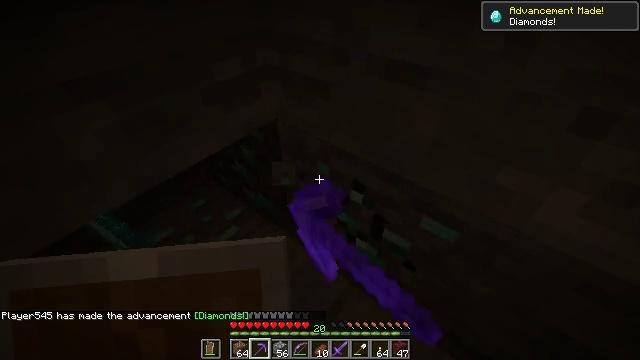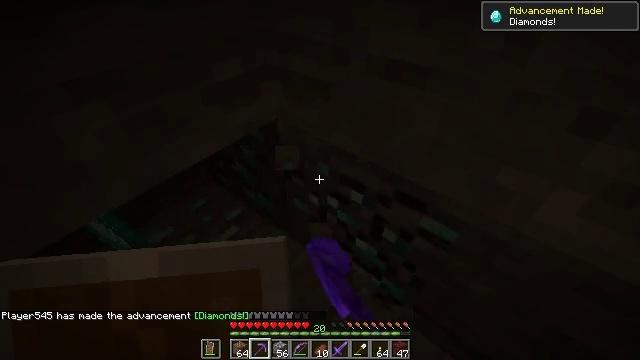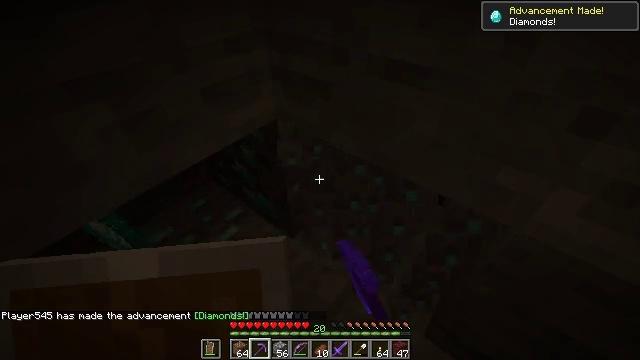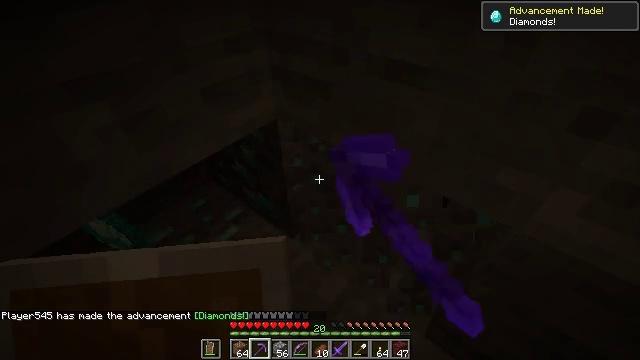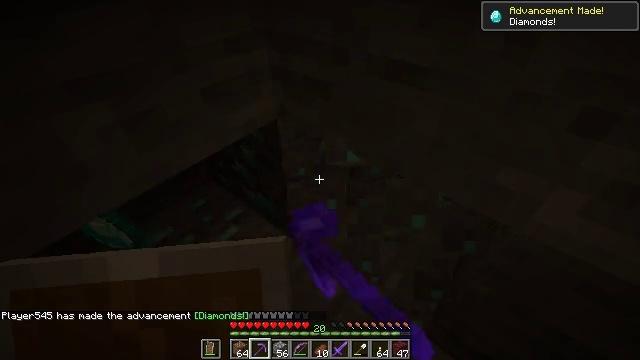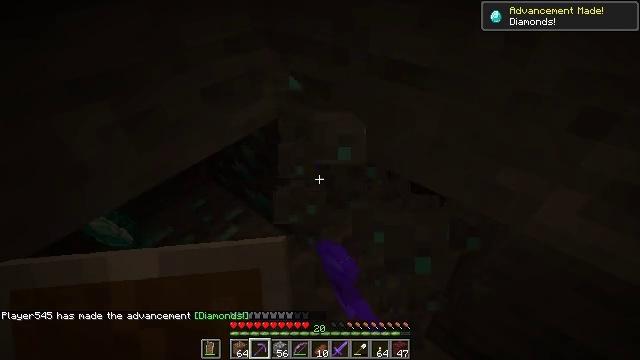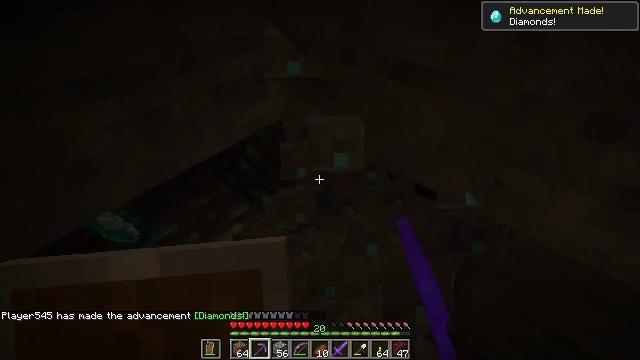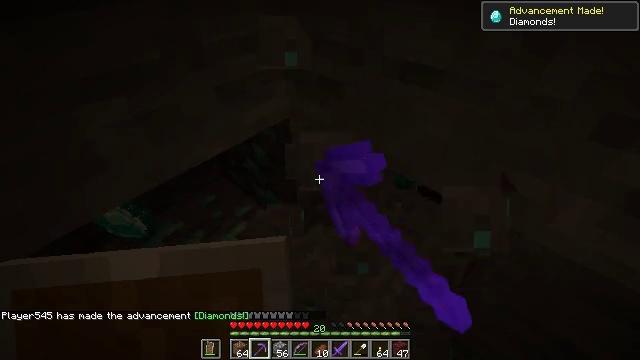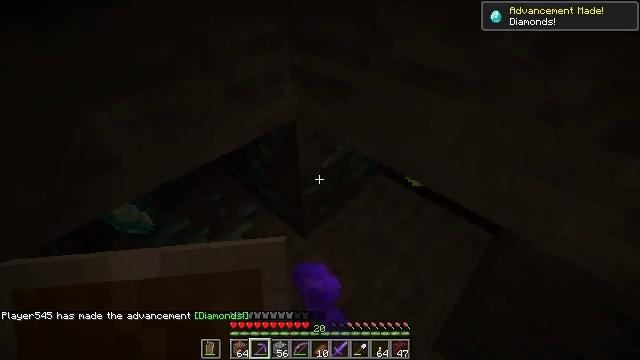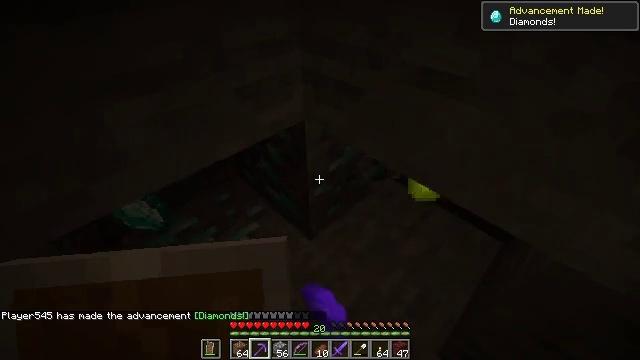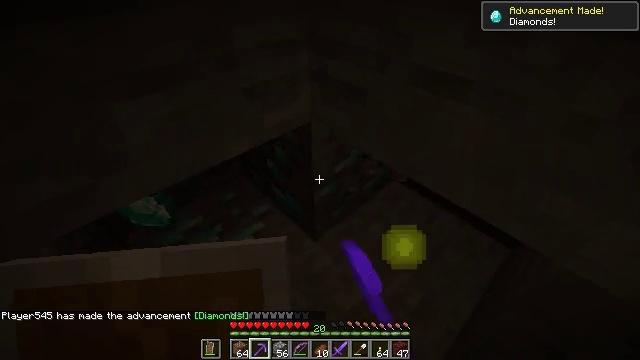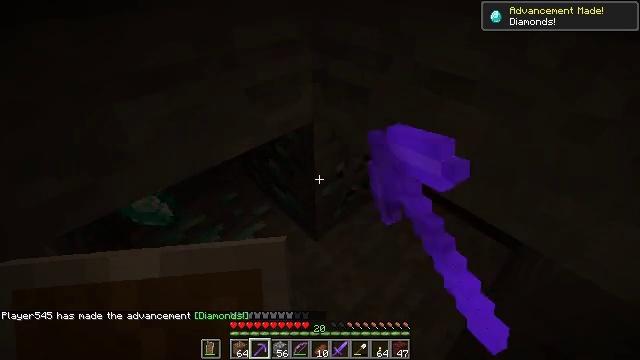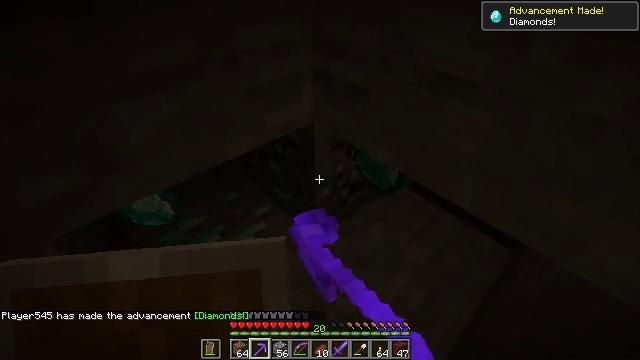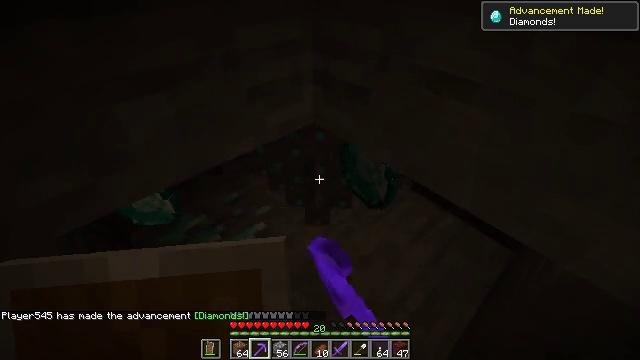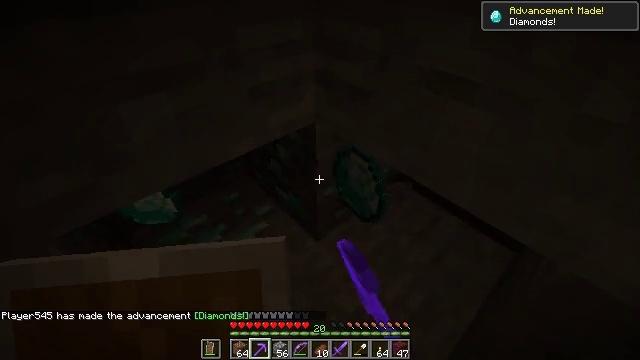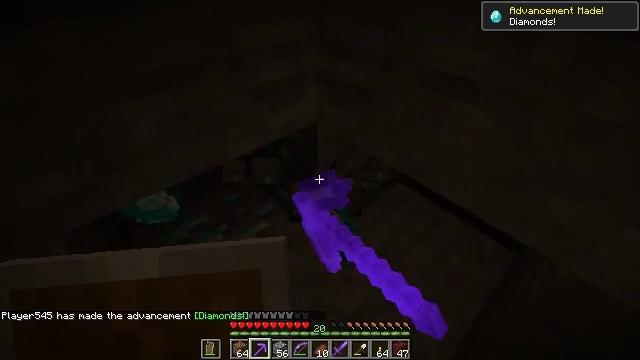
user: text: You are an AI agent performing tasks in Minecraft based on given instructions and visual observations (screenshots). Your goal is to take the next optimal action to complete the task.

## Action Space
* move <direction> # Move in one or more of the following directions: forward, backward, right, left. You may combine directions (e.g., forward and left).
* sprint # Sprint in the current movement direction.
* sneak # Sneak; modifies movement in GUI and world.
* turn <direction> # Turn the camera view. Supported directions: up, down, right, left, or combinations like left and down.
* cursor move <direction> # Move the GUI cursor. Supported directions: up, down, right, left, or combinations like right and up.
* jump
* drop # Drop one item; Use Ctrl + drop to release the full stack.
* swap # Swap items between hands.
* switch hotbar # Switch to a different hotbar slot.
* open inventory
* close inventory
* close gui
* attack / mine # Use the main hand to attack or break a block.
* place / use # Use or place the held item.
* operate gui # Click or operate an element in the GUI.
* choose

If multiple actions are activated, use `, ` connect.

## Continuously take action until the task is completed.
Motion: motion action
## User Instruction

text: Gather diamond ore with a pickaxe.
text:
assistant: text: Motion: attack / mine
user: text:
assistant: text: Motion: attack / mine
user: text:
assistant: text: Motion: attack / mine
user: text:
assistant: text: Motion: attack / mine
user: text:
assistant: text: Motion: attack / mine
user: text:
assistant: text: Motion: turn left, attack / mine
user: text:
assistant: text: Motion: turn left, attack / mine
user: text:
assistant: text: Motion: turn left, attack / mine
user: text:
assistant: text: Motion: turn left, attack / mine
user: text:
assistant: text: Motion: turn left, attack / mine
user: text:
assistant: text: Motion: attack / mine
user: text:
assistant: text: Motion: attack / mine
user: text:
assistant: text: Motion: attack / mine
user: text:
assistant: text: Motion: attack / mine
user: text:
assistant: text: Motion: attack / mine
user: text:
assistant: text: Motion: turn left, attack / mine
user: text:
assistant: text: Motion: turn left and down, attack / mine
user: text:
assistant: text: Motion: turn left and down, attack / mine
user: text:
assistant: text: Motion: turn left and down, attack / mine
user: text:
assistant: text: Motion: turn left and down, attack / mine
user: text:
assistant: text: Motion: turn left, attack / mine
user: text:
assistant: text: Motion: turn left, attack / mine
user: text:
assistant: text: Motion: attack / mine
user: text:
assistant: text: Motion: attack / mine
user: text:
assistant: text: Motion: attack / mine
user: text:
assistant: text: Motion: attack / mine
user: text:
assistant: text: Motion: attack / mine
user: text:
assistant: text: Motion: attack / mine
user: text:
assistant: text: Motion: attack / mine